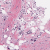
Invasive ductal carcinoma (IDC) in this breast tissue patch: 1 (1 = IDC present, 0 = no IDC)